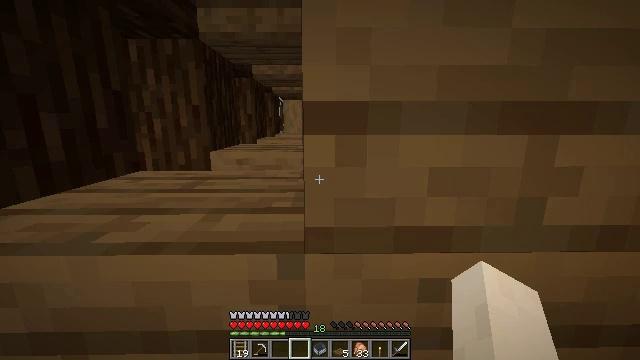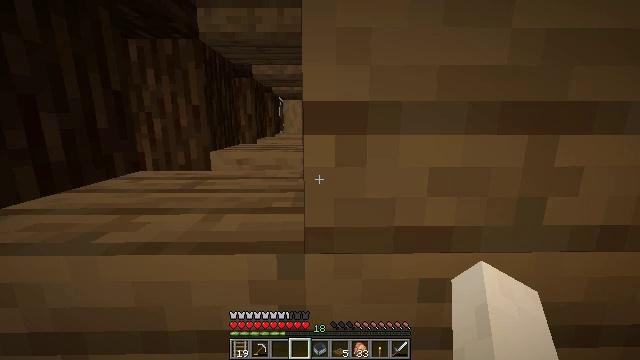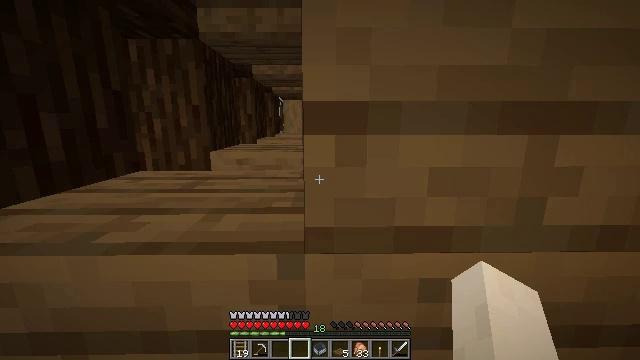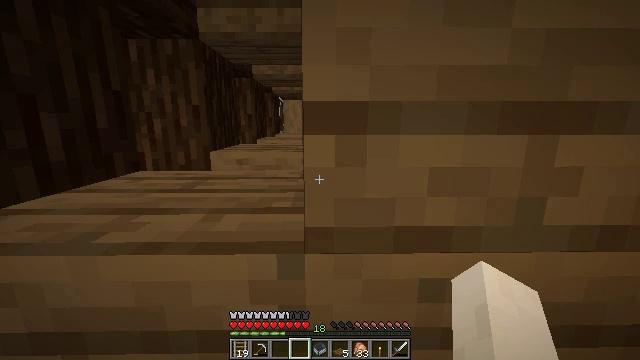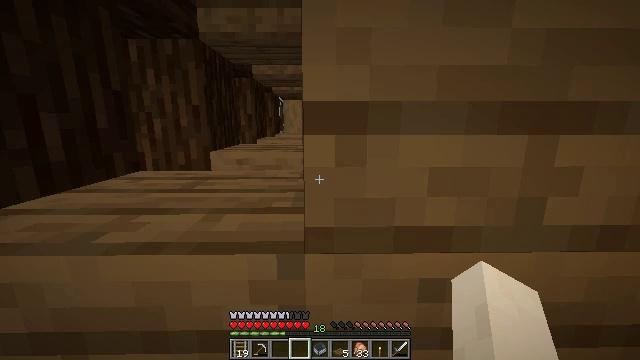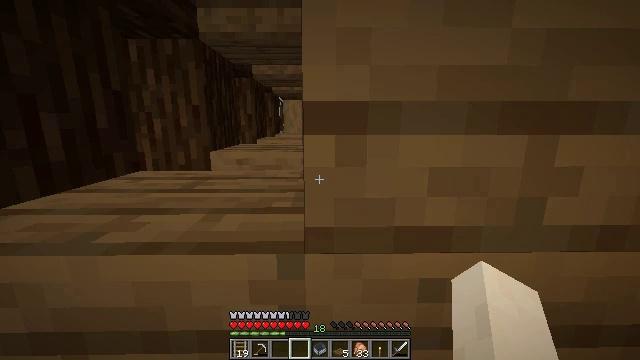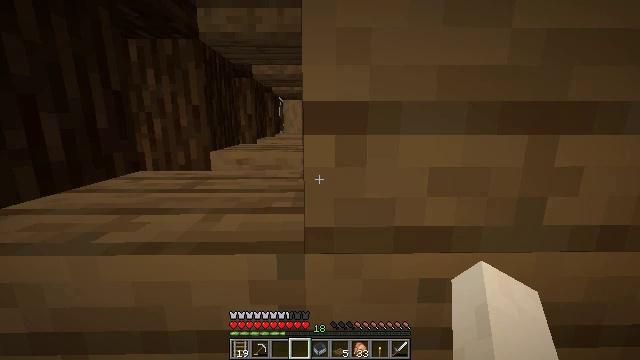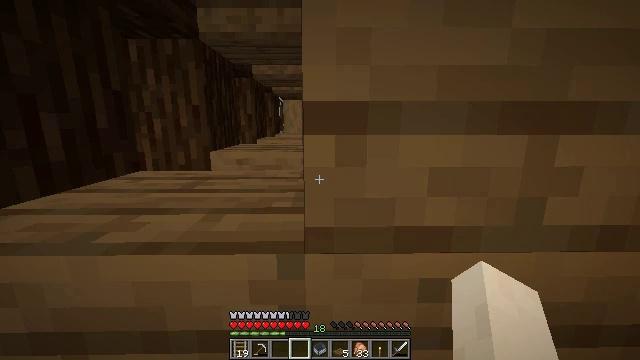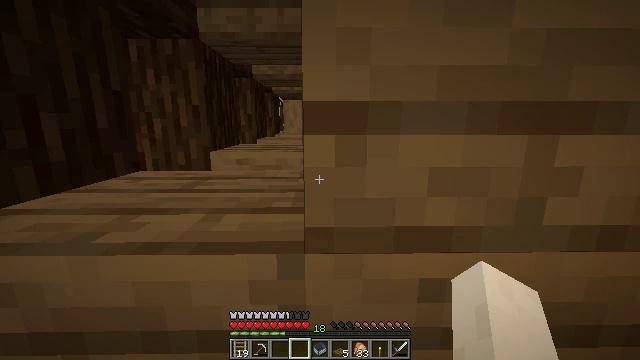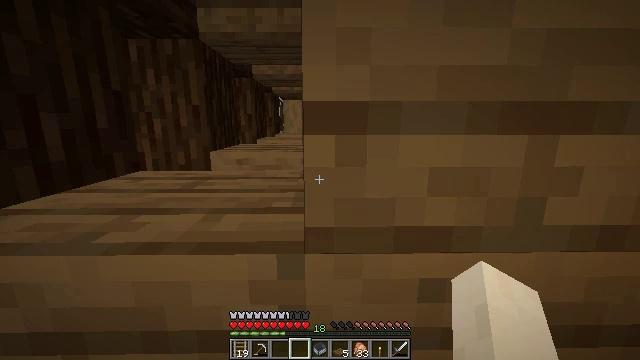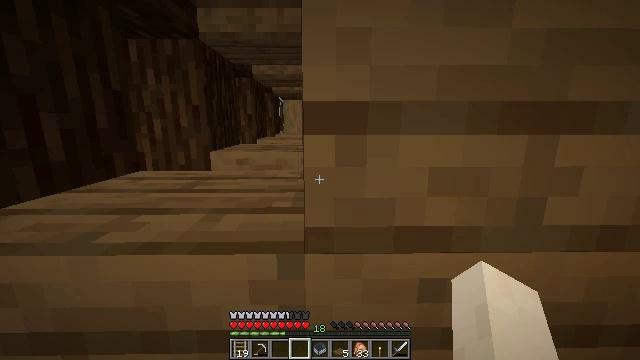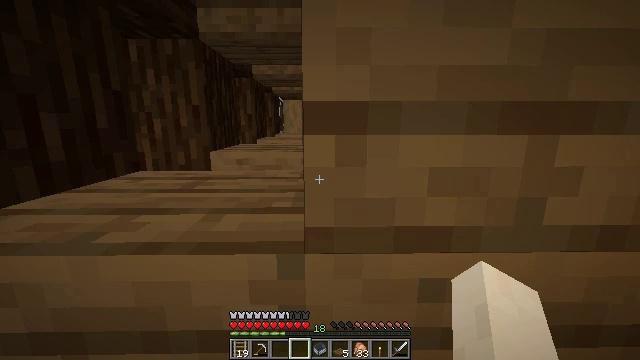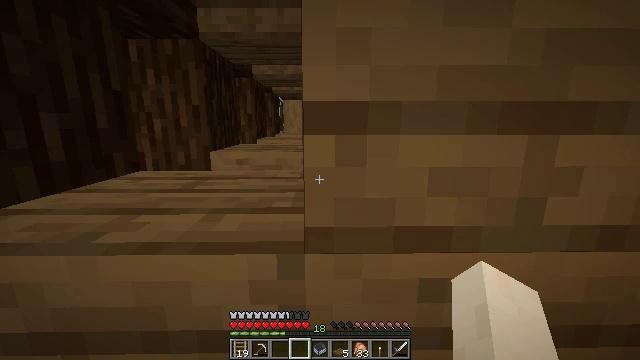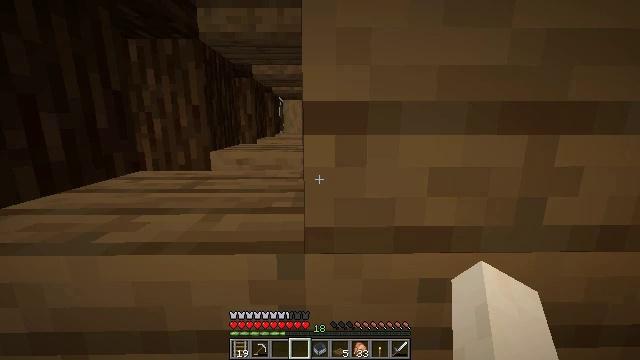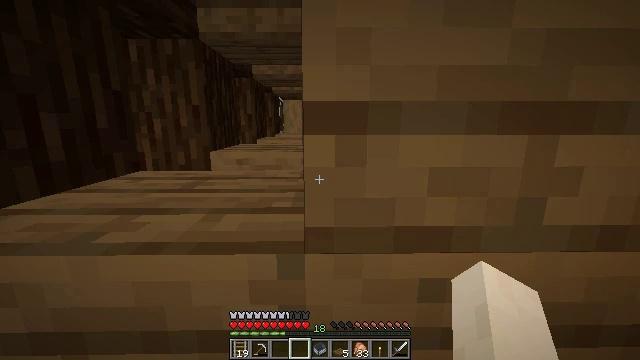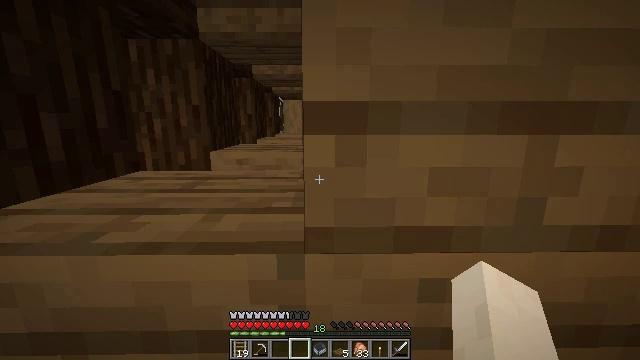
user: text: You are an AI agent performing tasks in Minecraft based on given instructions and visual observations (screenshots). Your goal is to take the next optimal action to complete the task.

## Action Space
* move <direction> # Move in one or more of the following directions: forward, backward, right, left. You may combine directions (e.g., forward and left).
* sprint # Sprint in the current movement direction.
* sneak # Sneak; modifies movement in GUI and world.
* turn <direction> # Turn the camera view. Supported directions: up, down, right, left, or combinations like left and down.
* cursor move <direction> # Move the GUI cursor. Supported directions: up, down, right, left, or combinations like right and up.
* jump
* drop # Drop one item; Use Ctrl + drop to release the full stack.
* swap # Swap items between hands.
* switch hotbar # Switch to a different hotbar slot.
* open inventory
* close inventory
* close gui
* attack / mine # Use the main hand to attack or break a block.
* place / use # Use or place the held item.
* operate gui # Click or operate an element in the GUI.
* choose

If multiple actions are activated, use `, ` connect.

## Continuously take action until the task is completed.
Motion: motion action
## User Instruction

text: Break the stripped spruce log.
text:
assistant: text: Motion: no_op
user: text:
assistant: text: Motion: no_op
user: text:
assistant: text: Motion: no_op
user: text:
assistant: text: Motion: no_op
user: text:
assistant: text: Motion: no_op
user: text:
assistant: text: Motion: no_op
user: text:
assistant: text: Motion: no_op
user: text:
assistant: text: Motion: no_op
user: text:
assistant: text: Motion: no_op
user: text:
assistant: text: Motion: no_op
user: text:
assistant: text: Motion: no_op
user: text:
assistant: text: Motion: no_op
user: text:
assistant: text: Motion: no_op
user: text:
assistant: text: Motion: no_op
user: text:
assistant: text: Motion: no_op
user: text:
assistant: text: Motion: no_op
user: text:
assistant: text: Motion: no_op
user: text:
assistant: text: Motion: no_op
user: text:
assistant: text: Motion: no_op
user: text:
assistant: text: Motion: no_op
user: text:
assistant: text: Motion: no_op
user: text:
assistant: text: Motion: no_op
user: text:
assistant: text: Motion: no_op
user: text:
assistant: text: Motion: no_op
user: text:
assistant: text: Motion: no_op
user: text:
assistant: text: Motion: no_op
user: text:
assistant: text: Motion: no_op
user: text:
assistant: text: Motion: no_op
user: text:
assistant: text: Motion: no_op
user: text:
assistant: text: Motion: no_op